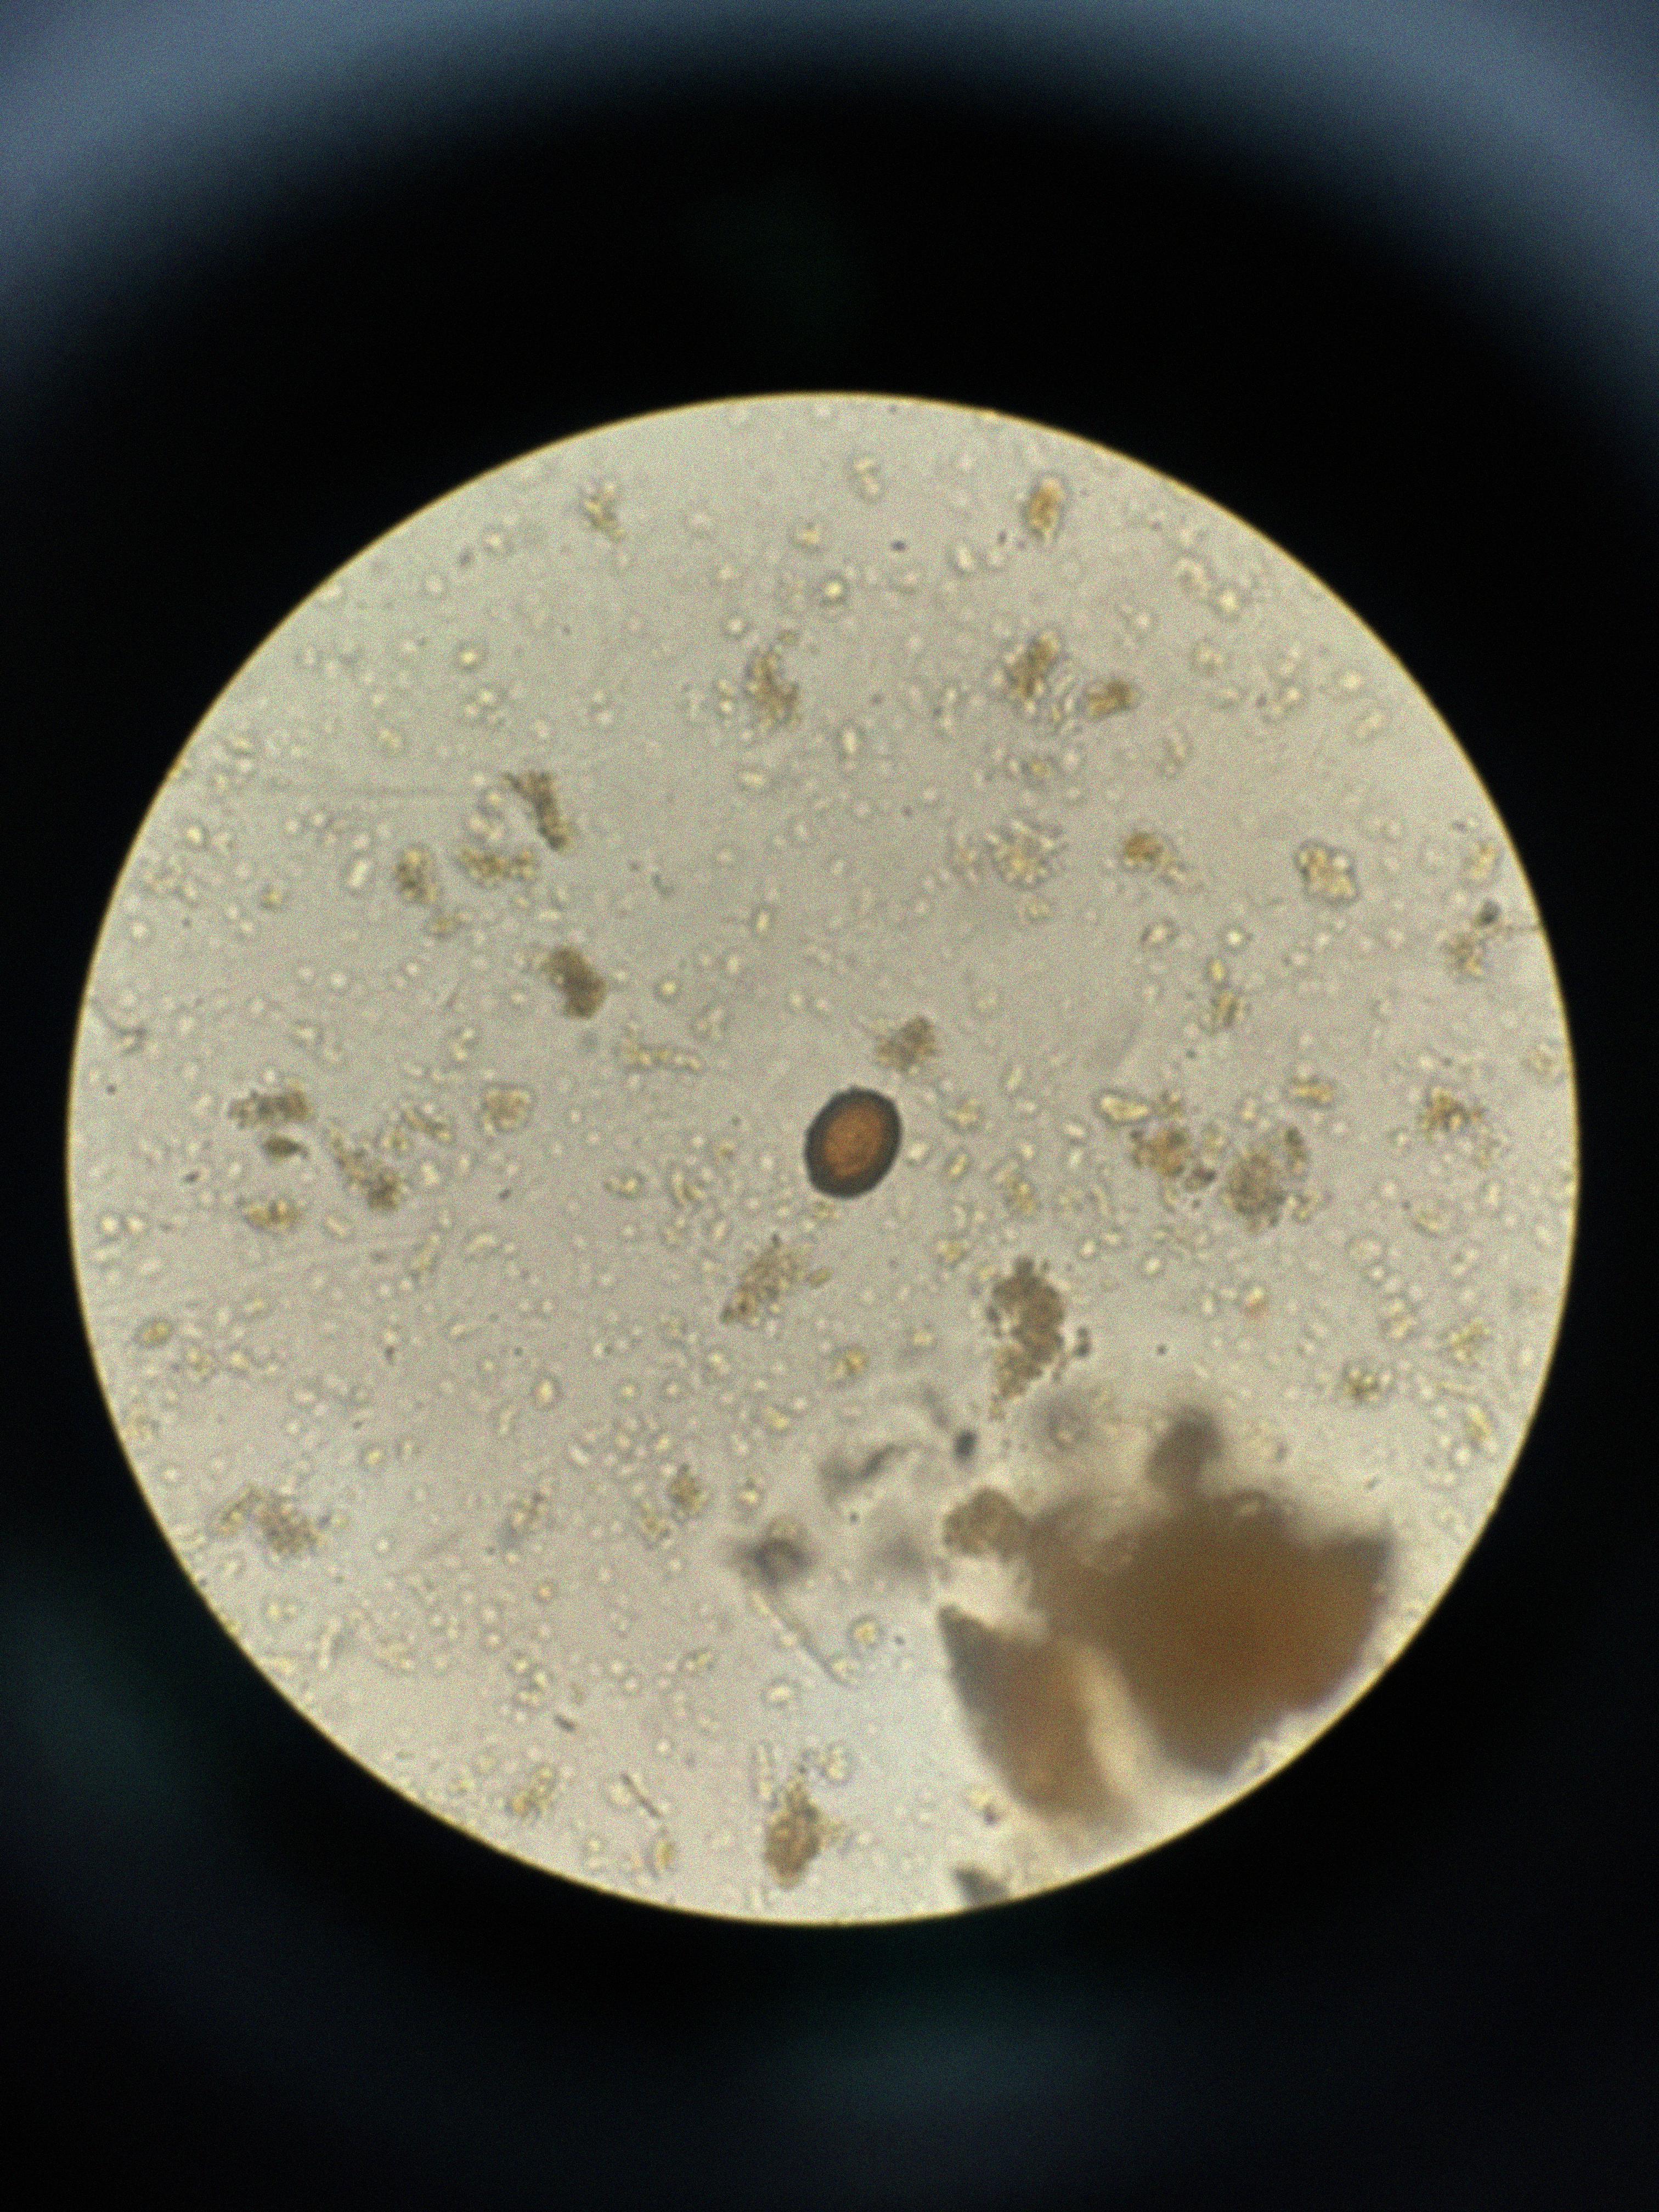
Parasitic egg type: Taenia spp. egg